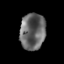
Tissue: prostate
Cell type: T cells
Senescence score: 0.2938
Nuclear area (px): 908
Mean DAPI intensity: 102.859